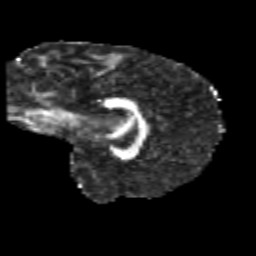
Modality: FA
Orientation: sagittal
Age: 9
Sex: female
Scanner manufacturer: siemens
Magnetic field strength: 3 T
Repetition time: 3.8 s
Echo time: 0.07 s